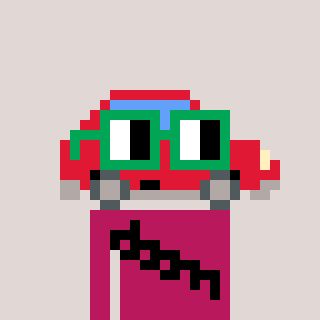
a pixel art character with square green glasses, a car-shaped head and a darkpink-colored body on a warm background